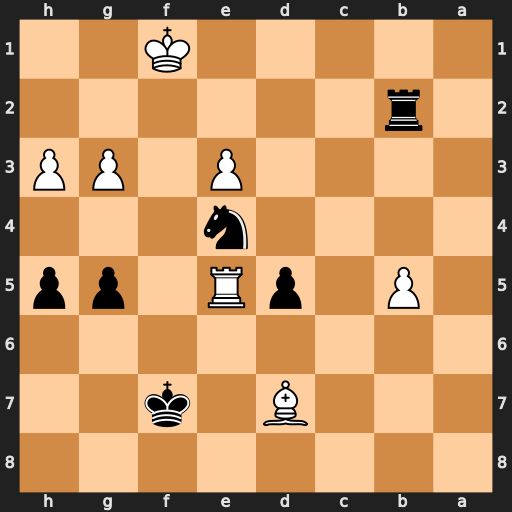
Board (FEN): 8/3B1k2/8/1P1pR1pp/4n3/4P1PP/1r6/5K2
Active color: b
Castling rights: -
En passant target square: -
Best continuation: Nd2+ Ke2 Nc4+